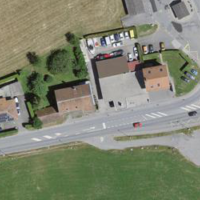
EUNIS habitat code: 54
Species observed at this site:
Primula veris